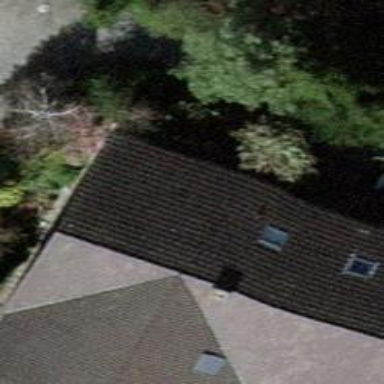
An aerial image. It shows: Detached building with gabled roof.